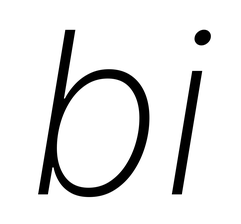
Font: Inter-Italic_ExtraLight_Italic